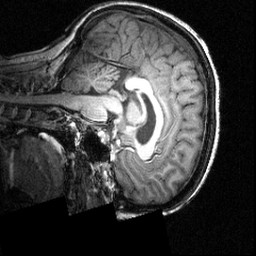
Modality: T1w
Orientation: sagittal
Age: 23
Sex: female
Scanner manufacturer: siemens
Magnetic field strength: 3.951 T
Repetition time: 1.5 s
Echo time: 0.00335 s